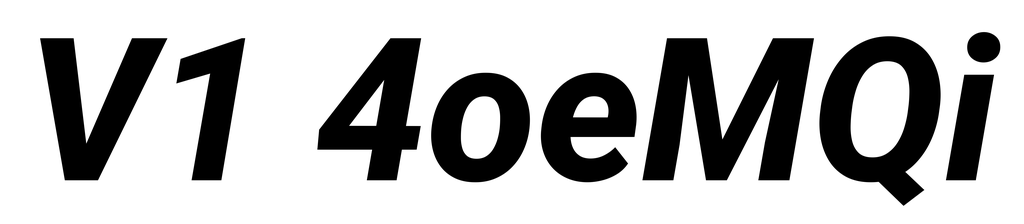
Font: Roboto-Italic_ExtraBold_Italic